Interaction volume radius: 5 \u00c5
Interaction volume height: 15 \u00c5
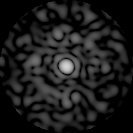
Disorder parameter: 0.8099